Field crop: maize
Growth stage: 2
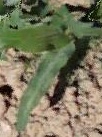
Species: maize